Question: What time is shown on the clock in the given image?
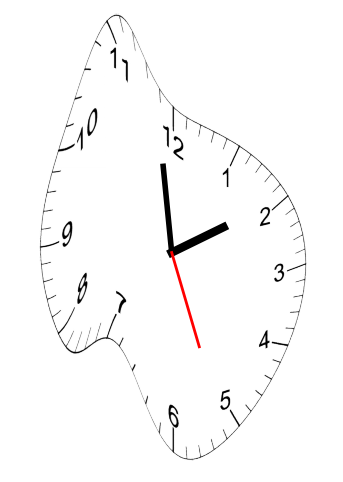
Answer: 01:58:26